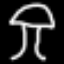
Label: mushroom